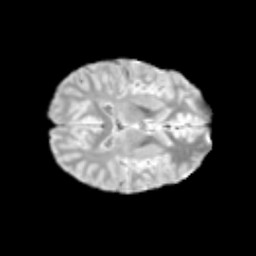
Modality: T2w
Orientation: axial
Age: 13
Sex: female
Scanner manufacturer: siemens
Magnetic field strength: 3 T
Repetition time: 3.8 s
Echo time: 0.07 s